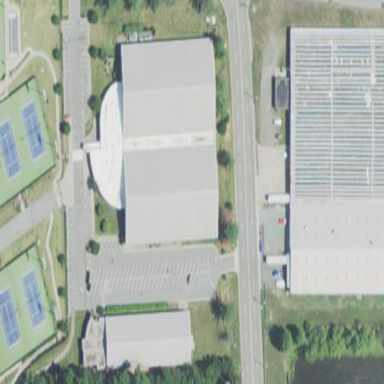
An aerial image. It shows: Building that is used for tennis.